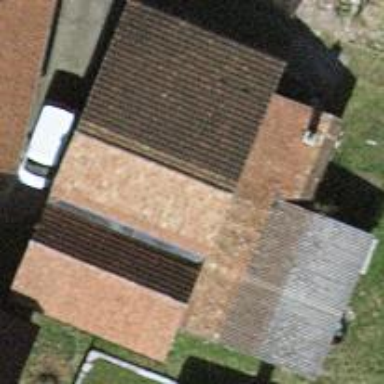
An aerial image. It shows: Farm auxiliary building with gabled roof.